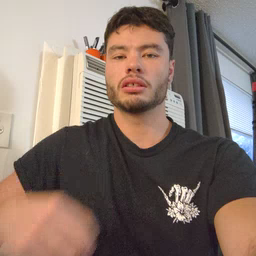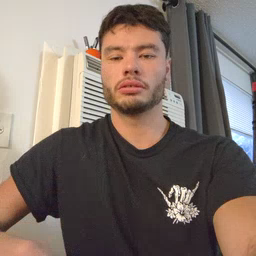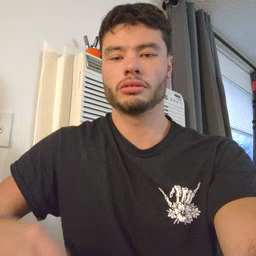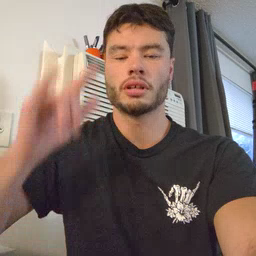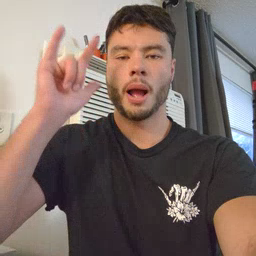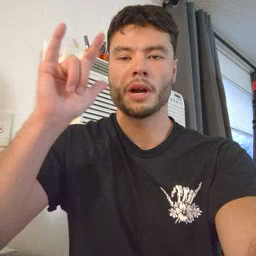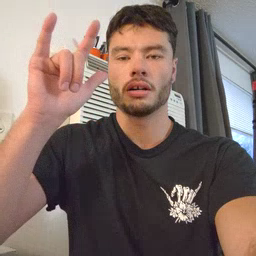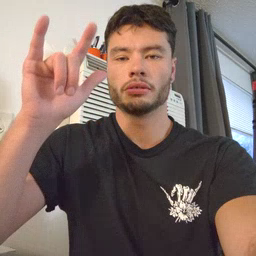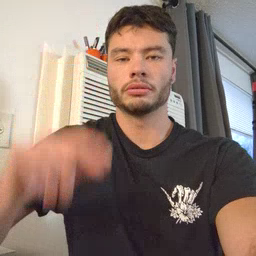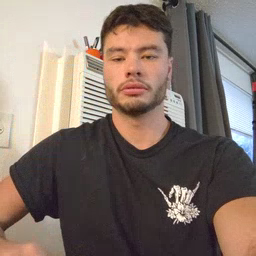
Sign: airplane